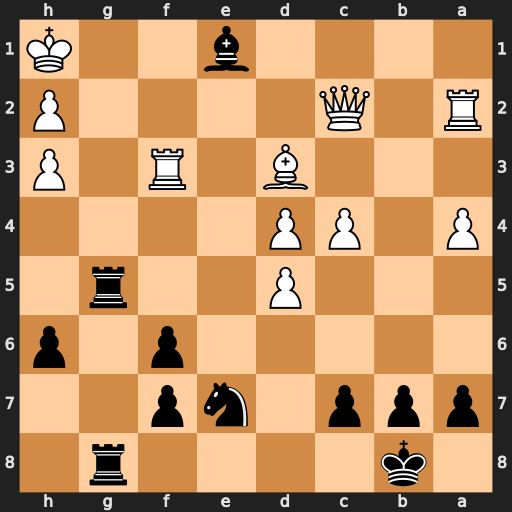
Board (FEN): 1k4r1/ppp1np2/5p1p/3P2r1/P1PP4/3B1R1P/R1Q4P/4b2K
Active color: b
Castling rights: -
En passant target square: -
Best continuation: Rg1#